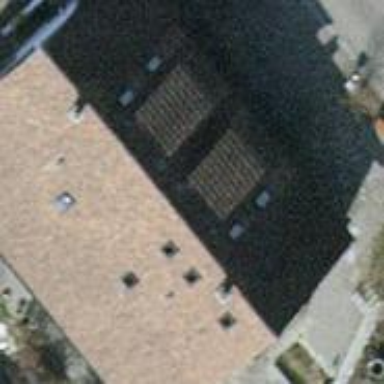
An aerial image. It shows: Building.